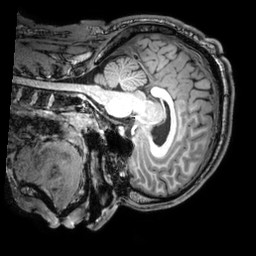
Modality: T1w
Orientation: sagittal
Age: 36
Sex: male